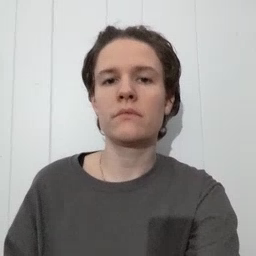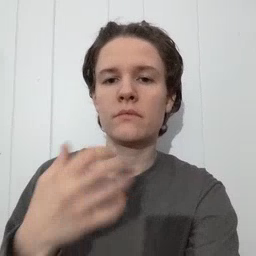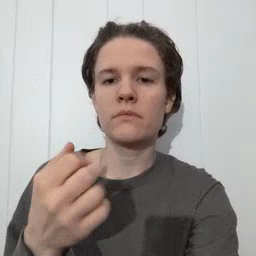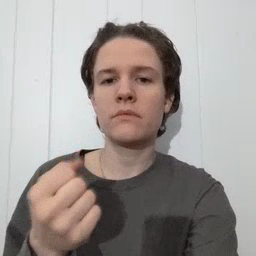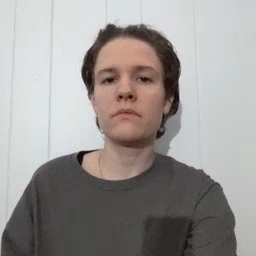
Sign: milk